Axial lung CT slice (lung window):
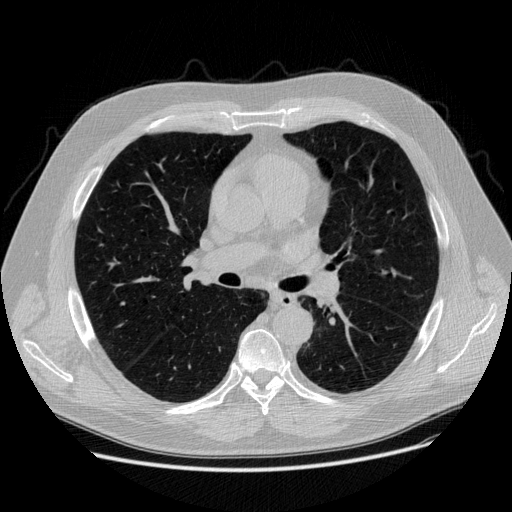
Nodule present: no